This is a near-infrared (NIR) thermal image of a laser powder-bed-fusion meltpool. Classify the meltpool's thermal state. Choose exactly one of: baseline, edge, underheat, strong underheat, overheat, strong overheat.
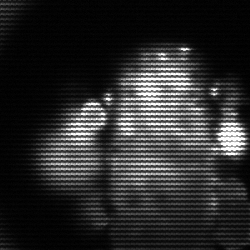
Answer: strong underheat